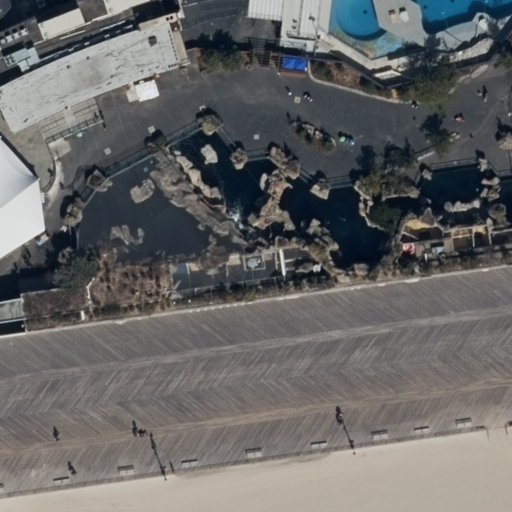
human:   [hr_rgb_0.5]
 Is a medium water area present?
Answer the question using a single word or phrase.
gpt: yes

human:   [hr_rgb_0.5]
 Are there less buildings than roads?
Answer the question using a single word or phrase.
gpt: yes

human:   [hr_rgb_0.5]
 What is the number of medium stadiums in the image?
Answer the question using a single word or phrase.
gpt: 0

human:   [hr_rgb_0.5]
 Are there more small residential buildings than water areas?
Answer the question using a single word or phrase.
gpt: no

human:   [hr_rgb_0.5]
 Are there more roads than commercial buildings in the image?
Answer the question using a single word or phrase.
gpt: yes

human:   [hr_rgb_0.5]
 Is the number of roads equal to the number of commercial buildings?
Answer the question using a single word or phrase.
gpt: no

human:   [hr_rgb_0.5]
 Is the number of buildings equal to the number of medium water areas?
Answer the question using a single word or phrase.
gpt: no

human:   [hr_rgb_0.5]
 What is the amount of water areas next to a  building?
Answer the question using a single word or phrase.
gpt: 6

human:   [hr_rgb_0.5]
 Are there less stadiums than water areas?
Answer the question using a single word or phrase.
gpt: yes

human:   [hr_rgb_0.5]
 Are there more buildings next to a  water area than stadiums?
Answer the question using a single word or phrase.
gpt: yes

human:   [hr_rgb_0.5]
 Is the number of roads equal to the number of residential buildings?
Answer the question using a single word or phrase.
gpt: no

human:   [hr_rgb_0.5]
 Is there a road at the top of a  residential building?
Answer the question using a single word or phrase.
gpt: yes

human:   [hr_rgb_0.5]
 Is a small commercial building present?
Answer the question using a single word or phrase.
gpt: no

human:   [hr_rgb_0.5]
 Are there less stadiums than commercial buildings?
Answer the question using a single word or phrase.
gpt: no

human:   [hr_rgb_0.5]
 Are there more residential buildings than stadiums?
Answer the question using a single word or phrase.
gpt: yes

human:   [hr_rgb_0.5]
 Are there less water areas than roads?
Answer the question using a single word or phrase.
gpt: no

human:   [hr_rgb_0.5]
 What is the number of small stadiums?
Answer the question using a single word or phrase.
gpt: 1

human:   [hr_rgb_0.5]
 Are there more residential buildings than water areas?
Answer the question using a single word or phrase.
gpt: no

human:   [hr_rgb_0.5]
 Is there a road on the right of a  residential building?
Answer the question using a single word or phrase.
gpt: yes

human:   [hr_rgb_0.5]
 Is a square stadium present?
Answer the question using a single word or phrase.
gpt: no

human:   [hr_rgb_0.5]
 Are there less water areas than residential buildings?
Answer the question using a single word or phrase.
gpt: no

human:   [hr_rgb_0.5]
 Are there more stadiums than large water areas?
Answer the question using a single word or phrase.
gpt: yes

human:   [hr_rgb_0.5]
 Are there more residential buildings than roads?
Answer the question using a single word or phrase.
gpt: no

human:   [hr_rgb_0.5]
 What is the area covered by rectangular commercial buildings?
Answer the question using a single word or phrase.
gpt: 0m2

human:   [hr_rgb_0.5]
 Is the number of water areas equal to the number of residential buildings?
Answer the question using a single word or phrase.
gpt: no

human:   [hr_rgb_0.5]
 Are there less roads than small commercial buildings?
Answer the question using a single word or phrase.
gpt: no

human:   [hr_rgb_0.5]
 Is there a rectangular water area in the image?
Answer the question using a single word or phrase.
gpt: no

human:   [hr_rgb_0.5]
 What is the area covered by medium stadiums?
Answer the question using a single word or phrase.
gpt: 0m2

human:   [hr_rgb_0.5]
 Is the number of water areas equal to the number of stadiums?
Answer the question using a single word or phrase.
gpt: no

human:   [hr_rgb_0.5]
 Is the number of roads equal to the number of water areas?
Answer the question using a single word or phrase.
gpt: no

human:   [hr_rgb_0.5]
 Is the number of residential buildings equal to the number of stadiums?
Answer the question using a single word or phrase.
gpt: no

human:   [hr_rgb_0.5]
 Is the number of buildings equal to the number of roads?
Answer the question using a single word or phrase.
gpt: no

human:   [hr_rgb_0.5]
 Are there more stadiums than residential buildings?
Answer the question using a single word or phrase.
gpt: no

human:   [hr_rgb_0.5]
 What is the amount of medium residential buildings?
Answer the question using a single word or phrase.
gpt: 0

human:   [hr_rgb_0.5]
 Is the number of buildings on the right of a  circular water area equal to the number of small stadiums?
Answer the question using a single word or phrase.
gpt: no

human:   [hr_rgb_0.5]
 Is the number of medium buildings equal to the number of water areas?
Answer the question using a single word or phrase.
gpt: no